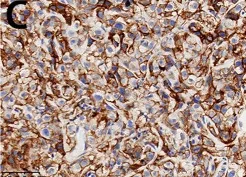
Pathological findings. (C) Cancer cells show a strong positivity correlation for PD-L1 (x400).
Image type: pathology (immunostaining)